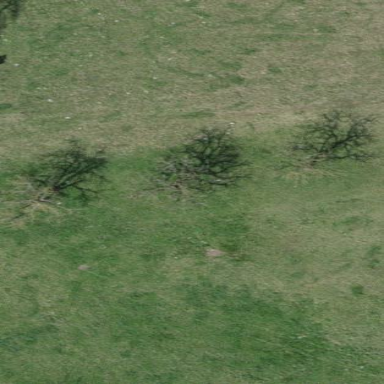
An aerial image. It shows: Orchard.